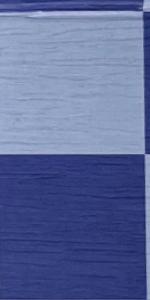
Label: Empty